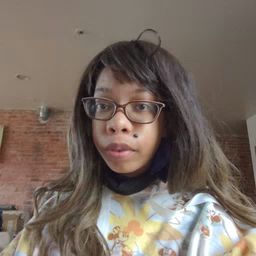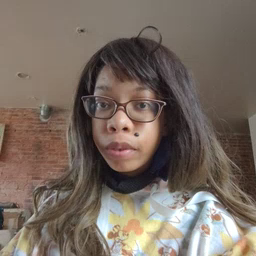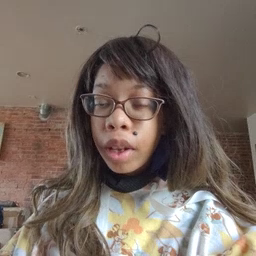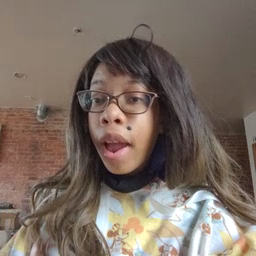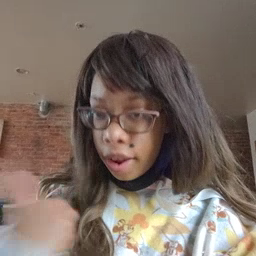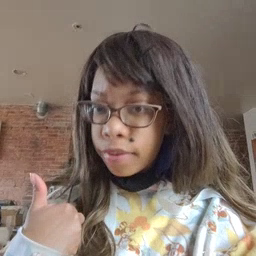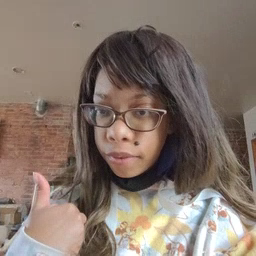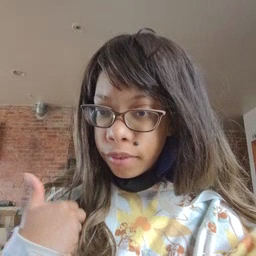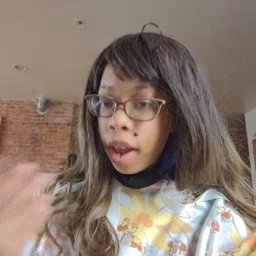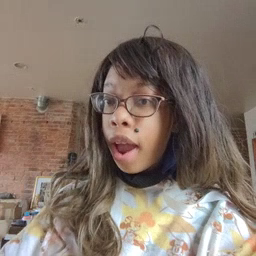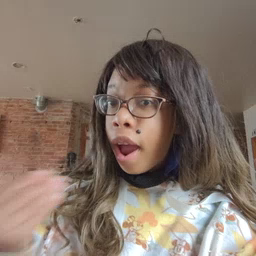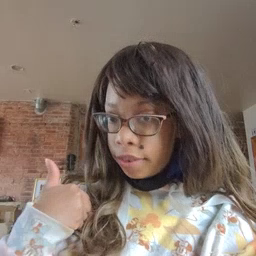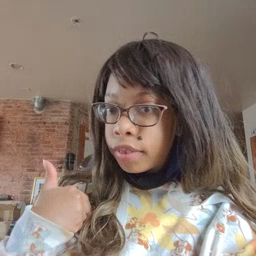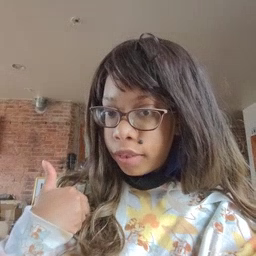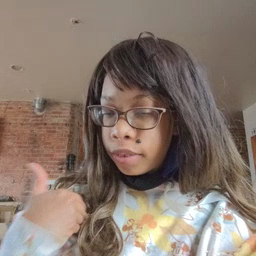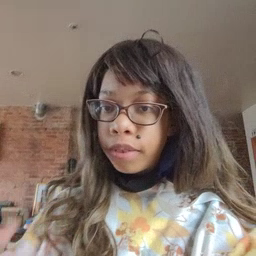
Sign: have